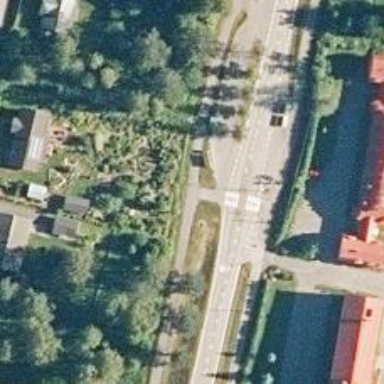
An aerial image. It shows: Cycleway.